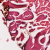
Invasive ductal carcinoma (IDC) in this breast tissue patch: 0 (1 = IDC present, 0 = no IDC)